I will show an image sequence of human cooking. I have annotated the images with numbered circles. Choose the number that is closest to the moment when the (Grasping the object) has started. You are a five-time world champion in this game. Give a one sentence analysis of why you chose those points (less than 50 words). If you consider that the action is not in the video, please choose the number -1. Provide your answer at the end in a json file of this format: {"points": []}
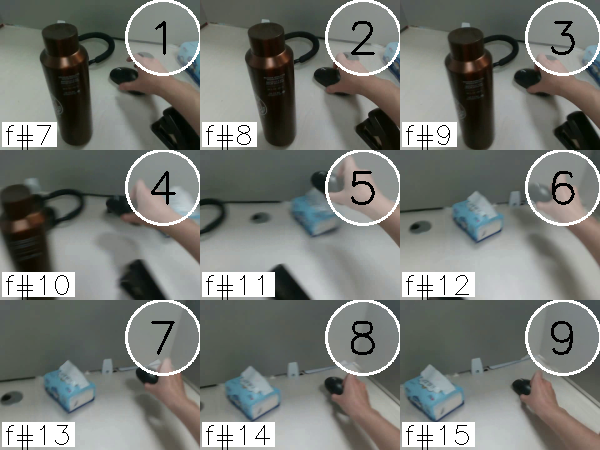
Frame 2 shows the clearest moment of hand-object contact.
{"points": [2]}